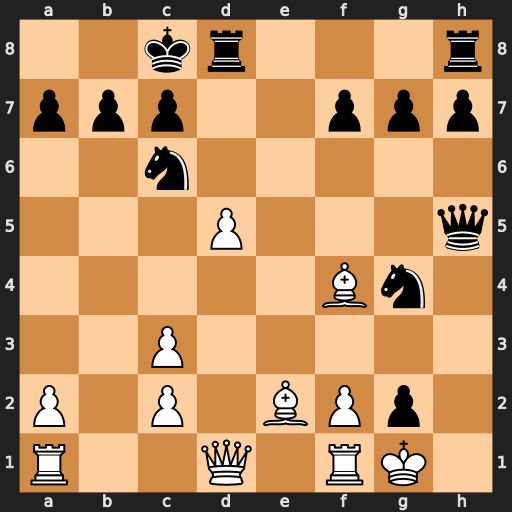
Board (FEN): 2kr3r/ppp2ppp/2n5/3P3q/5Bn1/2P5/P1P1BPp1/R2Q1RK1
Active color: w
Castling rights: -
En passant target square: -
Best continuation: Bxg4+ f5 Bxh5